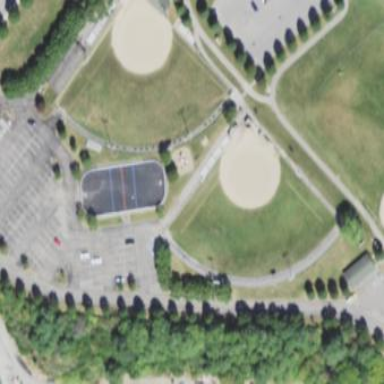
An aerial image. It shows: Baseball pitch for leisure and sports activities.